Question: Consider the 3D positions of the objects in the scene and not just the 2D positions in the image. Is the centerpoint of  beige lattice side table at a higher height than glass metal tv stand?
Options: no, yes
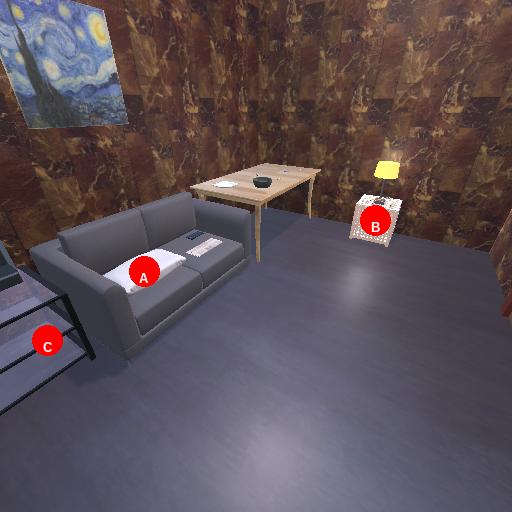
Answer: no